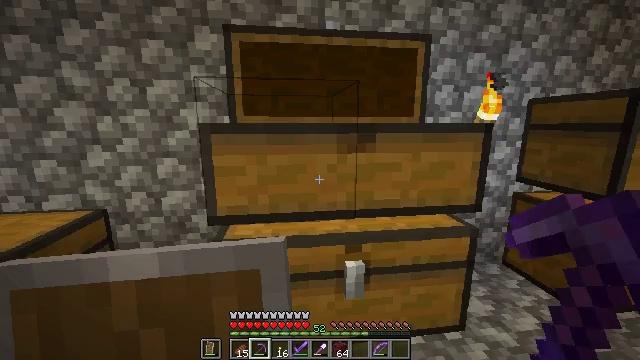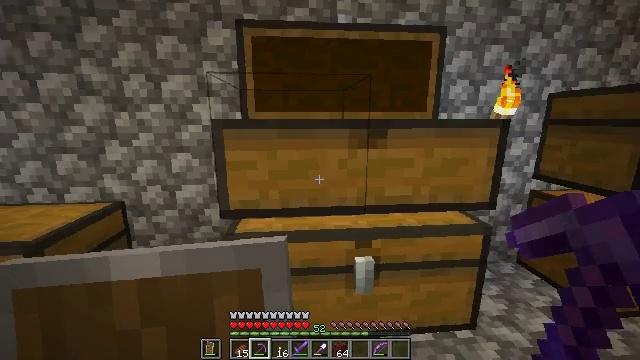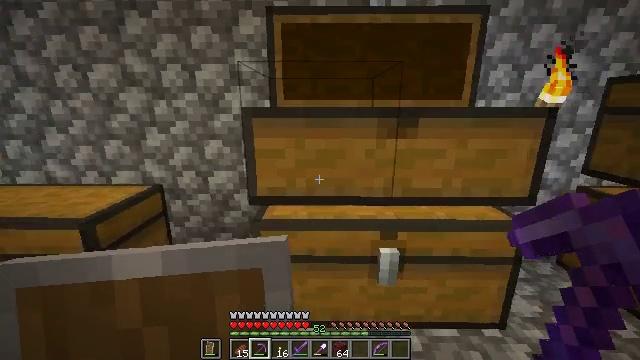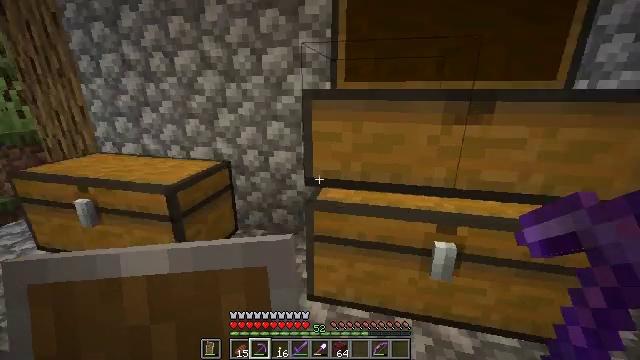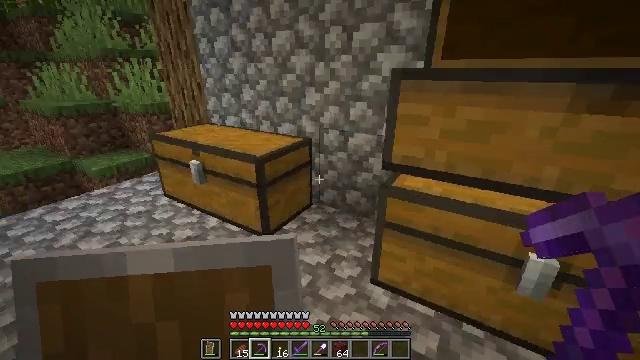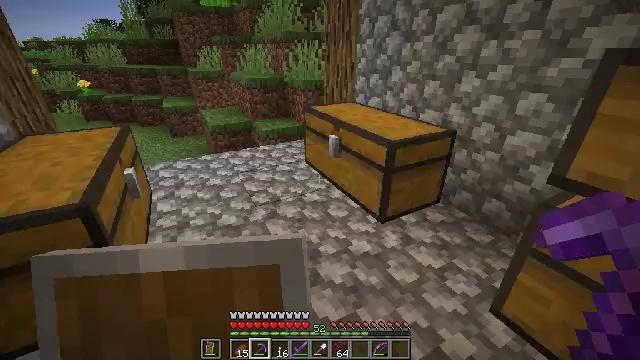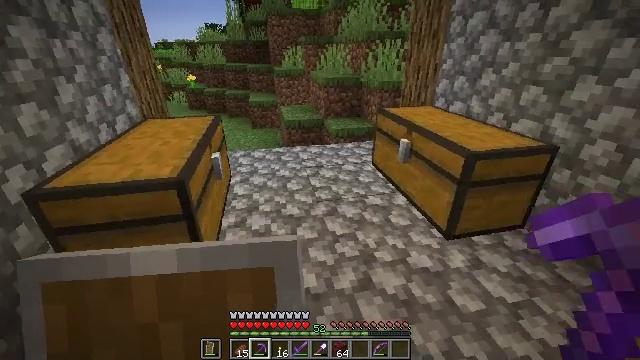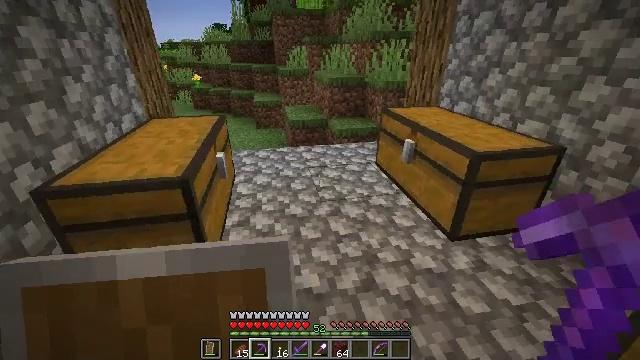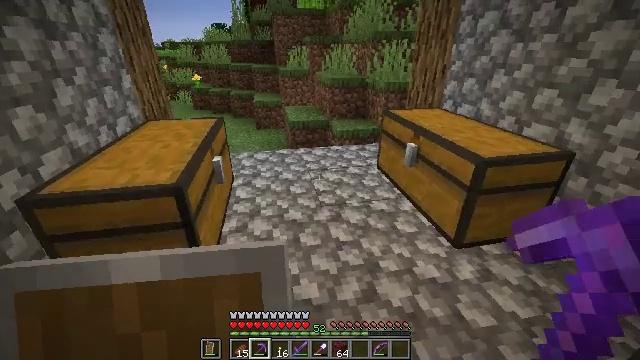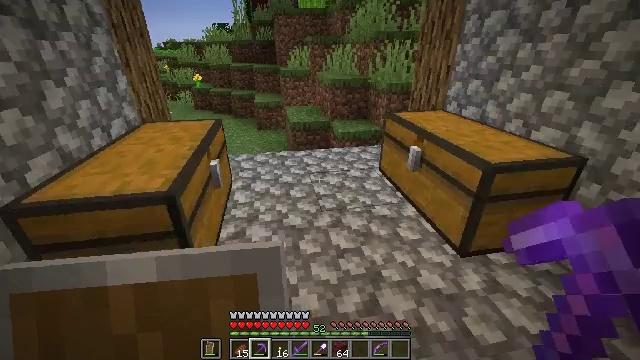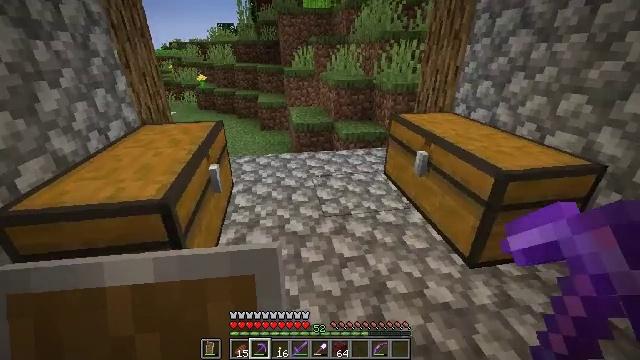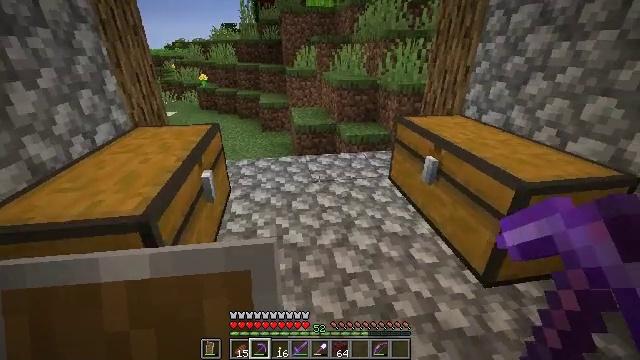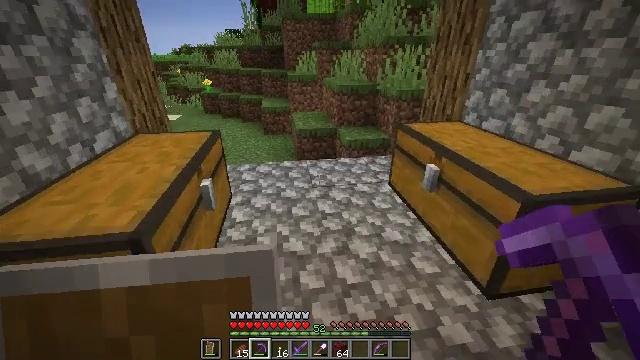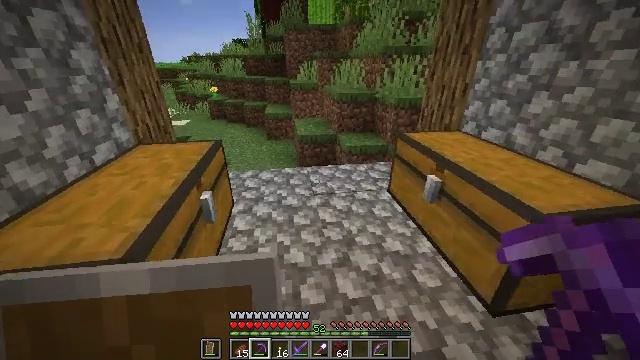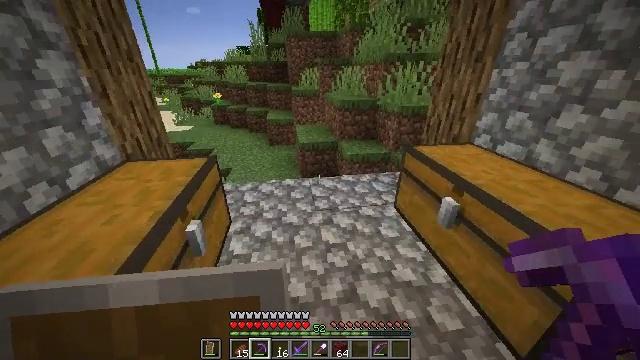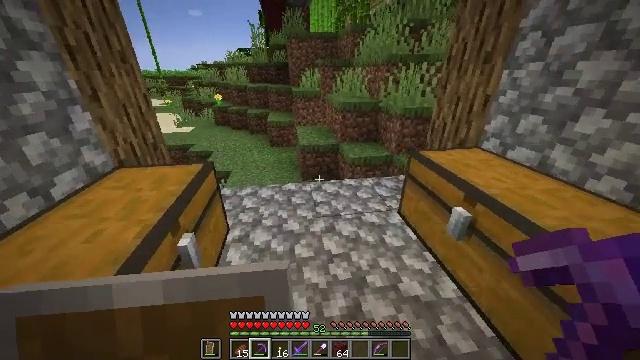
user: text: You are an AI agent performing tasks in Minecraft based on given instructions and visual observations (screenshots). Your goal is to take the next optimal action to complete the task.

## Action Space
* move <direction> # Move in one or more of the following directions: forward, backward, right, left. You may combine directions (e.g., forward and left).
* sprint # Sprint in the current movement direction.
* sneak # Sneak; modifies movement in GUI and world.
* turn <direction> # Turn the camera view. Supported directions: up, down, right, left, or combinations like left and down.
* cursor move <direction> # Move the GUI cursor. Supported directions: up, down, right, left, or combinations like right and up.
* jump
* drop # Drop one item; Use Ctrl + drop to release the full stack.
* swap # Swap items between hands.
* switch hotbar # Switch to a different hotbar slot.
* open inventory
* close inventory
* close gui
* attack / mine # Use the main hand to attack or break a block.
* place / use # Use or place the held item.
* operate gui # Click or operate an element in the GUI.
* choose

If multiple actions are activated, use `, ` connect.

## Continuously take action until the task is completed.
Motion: motion action
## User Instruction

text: Take a gold ingot and turn it into gold nugget.
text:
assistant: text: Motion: turn left and down, close inventory
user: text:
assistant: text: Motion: turn left and down
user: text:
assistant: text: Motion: turn left and down
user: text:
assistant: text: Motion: turn left and down
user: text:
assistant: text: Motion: turn left and down
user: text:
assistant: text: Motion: turn left
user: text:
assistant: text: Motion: no_op
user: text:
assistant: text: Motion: move forward
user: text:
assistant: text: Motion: move forward
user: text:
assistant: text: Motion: no_op
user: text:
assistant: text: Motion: move forward
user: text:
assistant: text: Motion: move forward
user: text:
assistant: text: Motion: move forward
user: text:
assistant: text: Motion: move forward
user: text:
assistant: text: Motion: move forward
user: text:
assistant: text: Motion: move forward
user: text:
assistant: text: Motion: move forward
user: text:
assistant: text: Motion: move forward, turn left
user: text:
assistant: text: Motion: move forward, turn left
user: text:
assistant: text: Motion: move forward, turn left
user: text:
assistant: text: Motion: move forward, turn left
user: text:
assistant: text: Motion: move forward, turn left
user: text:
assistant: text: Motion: move forward, turn left
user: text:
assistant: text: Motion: move forward and move right, turn left
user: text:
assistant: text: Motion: move forward and move right, turn left
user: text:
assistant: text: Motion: move forward and move right, turn left
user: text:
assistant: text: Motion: move forward and move right, turn left
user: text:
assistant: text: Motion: move forward and move right, turn left
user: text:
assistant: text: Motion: move forward and move right, turn left and down
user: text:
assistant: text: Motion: move forward and move right, turn left and down